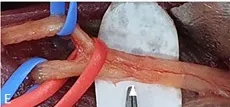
Intraoperative photograph shows partial constriction (E) of radial nerve before branching posterior interosseous and superficial radial sensory nerves proximal to the lateral epicondyle.
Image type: medical_photograph (skin_photograph)